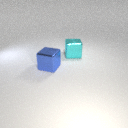
large cyan metal cube behind large blue metal cube